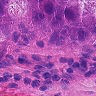
Metastatic tissue present: yes